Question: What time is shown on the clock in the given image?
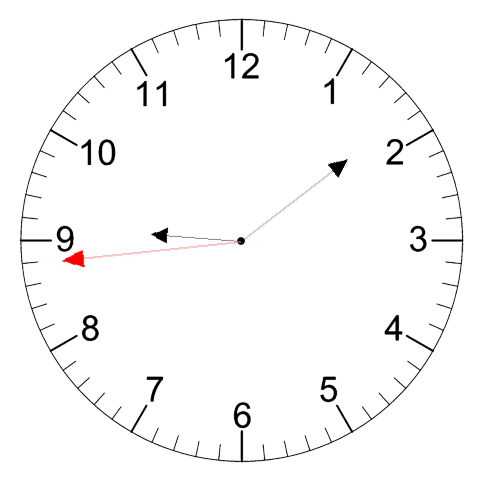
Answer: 09:08:44